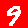
Digit: 9